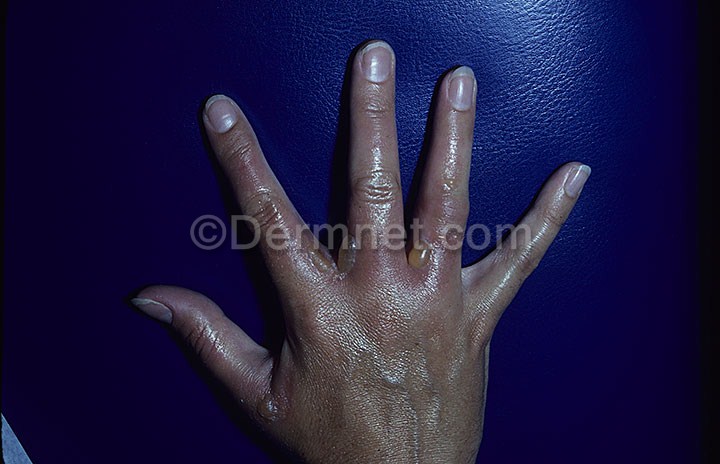
Disease: Light Diseases and Disorders of Pigmentation